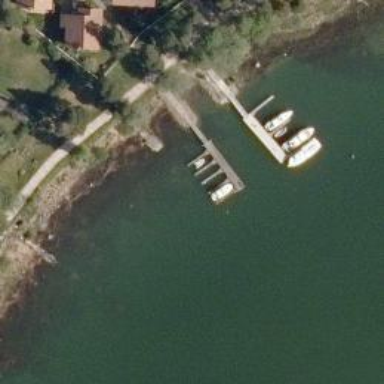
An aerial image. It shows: Man-made pier.